Question: I am using Laravel 4.2 and I'm trying to auth my own model (I don't use 'User' model).
The problem appears when pass the mail and password, then I use the method 'Auth::attempt' and
'''
class UsuarioController extends BaseController{
function doLogin(){
$userdata = array(
'Correo' => Input::get('correo'),
'Contrasena' => Input::get('contrasena')
);
if(Auth::attempt($userdata)){
echo 'SUCCESS!';
}else{
echo 'Error!';
}
} ...
'''
'''
use Illuminate\Auth\UserInterface;
use Illuminate\Auth\Reminders\RemindableInterface;
class Usuario extends Eloquent implements UserInterface, RemindableInterface {
protected $table = 'Usuario';
protected $primaryKey = 'idUsuario';
protected $fillable = array(
'Nombre',
'Apellido',
'Rol',
'Correo',
'Contarsena',
'Cumpleanos',
'Foto',
'Pais',
'Comuna',
'Profesion_idProfesion',
'Institucion_idInstitucion',
'remember_token'
);
function profesion(){
return $this->belongsTo('Profesion', 'idProfesion');
}
public function getPasswordAttribute()
{
return $this->Contrasena;
}
public function setPasswordAttribute($Contrasena)
{
$this->Contrasena= $Contrasena;
}
public function getReminderEmail()
{
return $this->Correo;
}
public function getRememberToken()
{
return $this->remember_token;
}
public function setRememberToken($value)
{
$this->remember_token = $value;
}
public function getRememberTokenName()
{
return 'remember_token';
}
public function getAuthIdentifier()
{
return $this->getKey();
}
public function getAuthPassword() {
return $this->Contrasena;
}
}
'''
'''
return array(
'driver' => 'eloquent', //database or eloquent
'model' => 'Usuario',
'table' => 'Usuario',
'username' => 'Correo',
'password' => 'Contrasena',
'reminder' => array(
'email' => 'emails.auth.reminder',
'table' => 'password_reminders',
'expire' => 60,
),
);
'''

The application never crash but in the always enter to the ''else'' returns
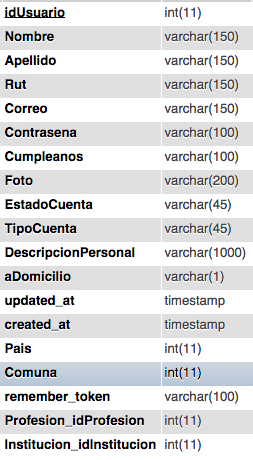
Answer: You have a typo in your fillable array:
'''
protected $fillable = array(
'Nombre',
'Apellido',
'Rol',
'Correo',
'Contarsena',
'Cumpleanos',
'Foto',
'Pais',
'Comuna',
'Profesion_idProfesion',
'Institucion_idInstitucion',
'remember_token'
);
'''
should be
And your auth array should contain a 'email' and 'password' key:
'''
$userdata = array(
'correo' => Input::get('correo'),
'password' => Input::get('contrasena')
);
'''